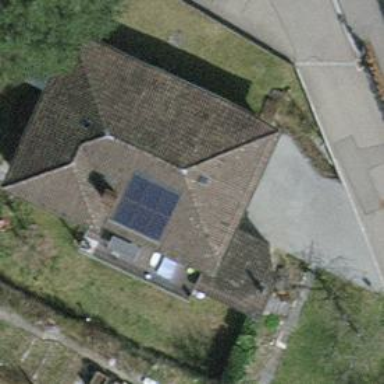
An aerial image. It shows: Small solar photovoltaic panel generator installed on roof.